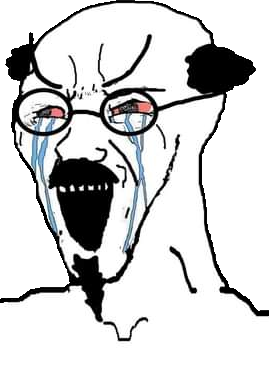
Label: 5_Soyjak